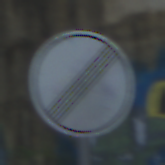
Verkehrszeichen: EndeSaemtlicherBegrenzungen
Umgebung: Outdoor, Urban
Tageszeit: Midday
Wetter: Clear
Licht: Natural
Jahreszeit: NotSpecified
Kontrast: LowContrast